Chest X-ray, PA view. Patient: 48 years old, sex F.
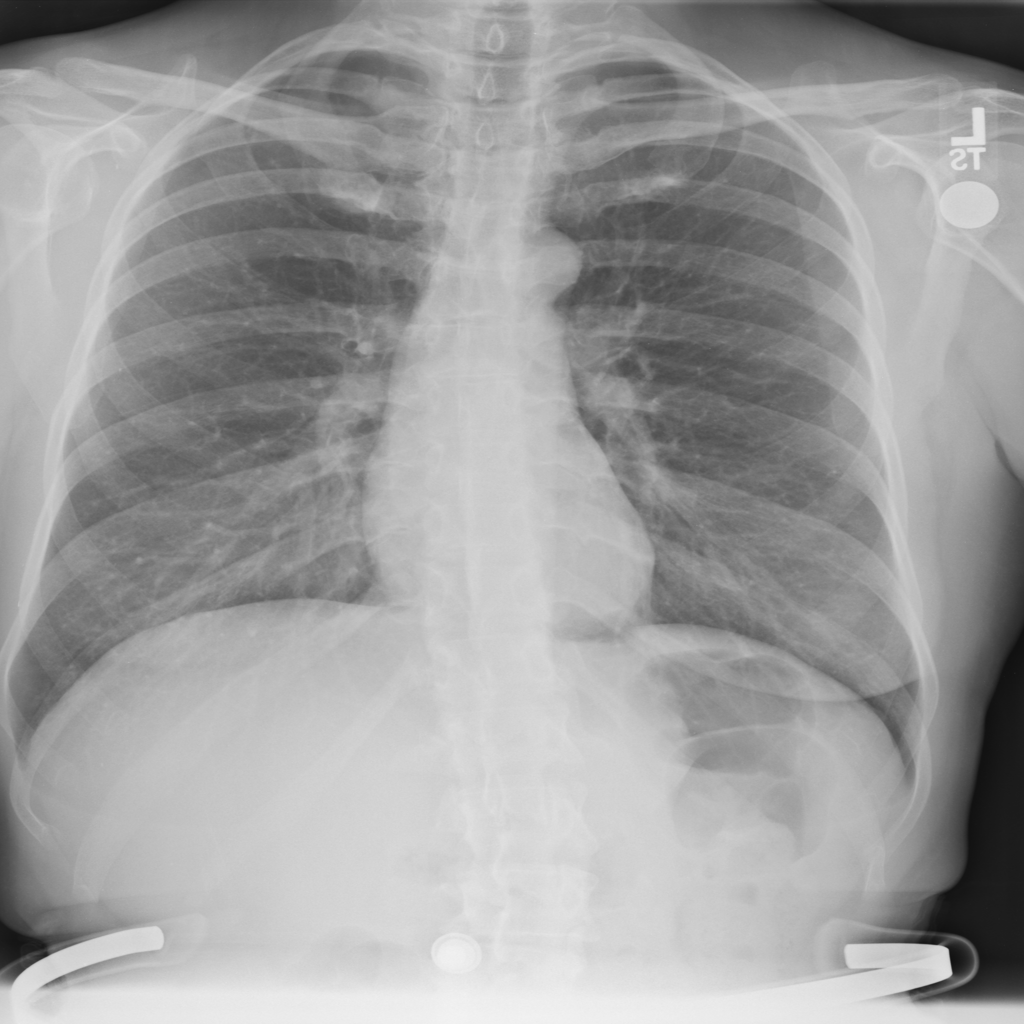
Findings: No Finding